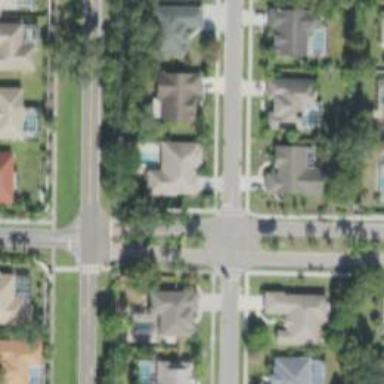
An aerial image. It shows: Residential road.